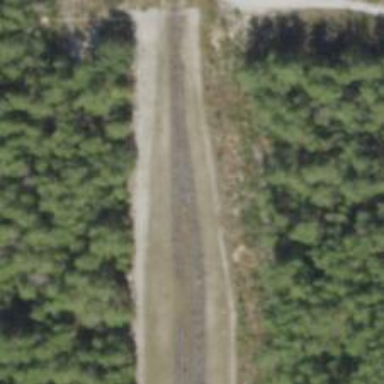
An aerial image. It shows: Disused railway spur line.